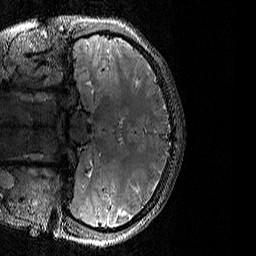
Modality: T2w
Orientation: coronal
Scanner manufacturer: siemens
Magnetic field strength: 3 T
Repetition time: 3.2 s
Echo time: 0.428 s